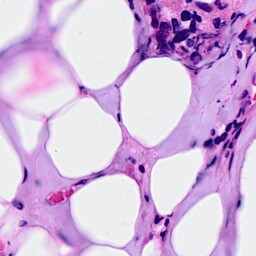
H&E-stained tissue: Breast